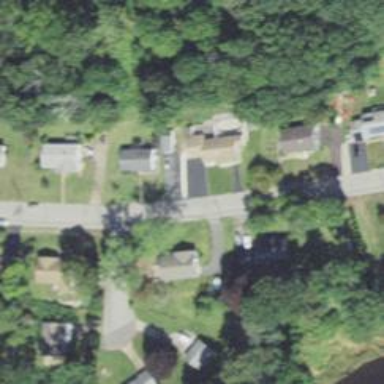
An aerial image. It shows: Residential driveway serving as service road.